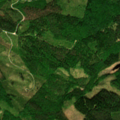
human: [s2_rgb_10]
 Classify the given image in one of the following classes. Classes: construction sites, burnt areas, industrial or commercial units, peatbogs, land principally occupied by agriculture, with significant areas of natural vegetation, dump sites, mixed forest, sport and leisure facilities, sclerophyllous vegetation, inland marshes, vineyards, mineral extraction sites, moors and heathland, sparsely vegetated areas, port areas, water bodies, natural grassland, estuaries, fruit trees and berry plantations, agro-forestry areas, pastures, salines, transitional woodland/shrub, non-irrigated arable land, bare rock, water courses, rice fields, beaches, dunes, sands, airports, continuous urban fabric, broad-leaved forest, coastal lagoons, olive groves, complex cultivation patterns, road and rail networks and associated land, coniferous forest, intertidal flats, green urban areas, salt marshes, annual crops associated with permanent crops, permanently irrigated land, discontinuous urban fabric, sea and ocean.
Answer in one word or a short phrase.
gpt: broad-leaved forest, mixed forest, transitional woodland/shrub